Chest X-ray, PA view. Patient: 31 years old, sex M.
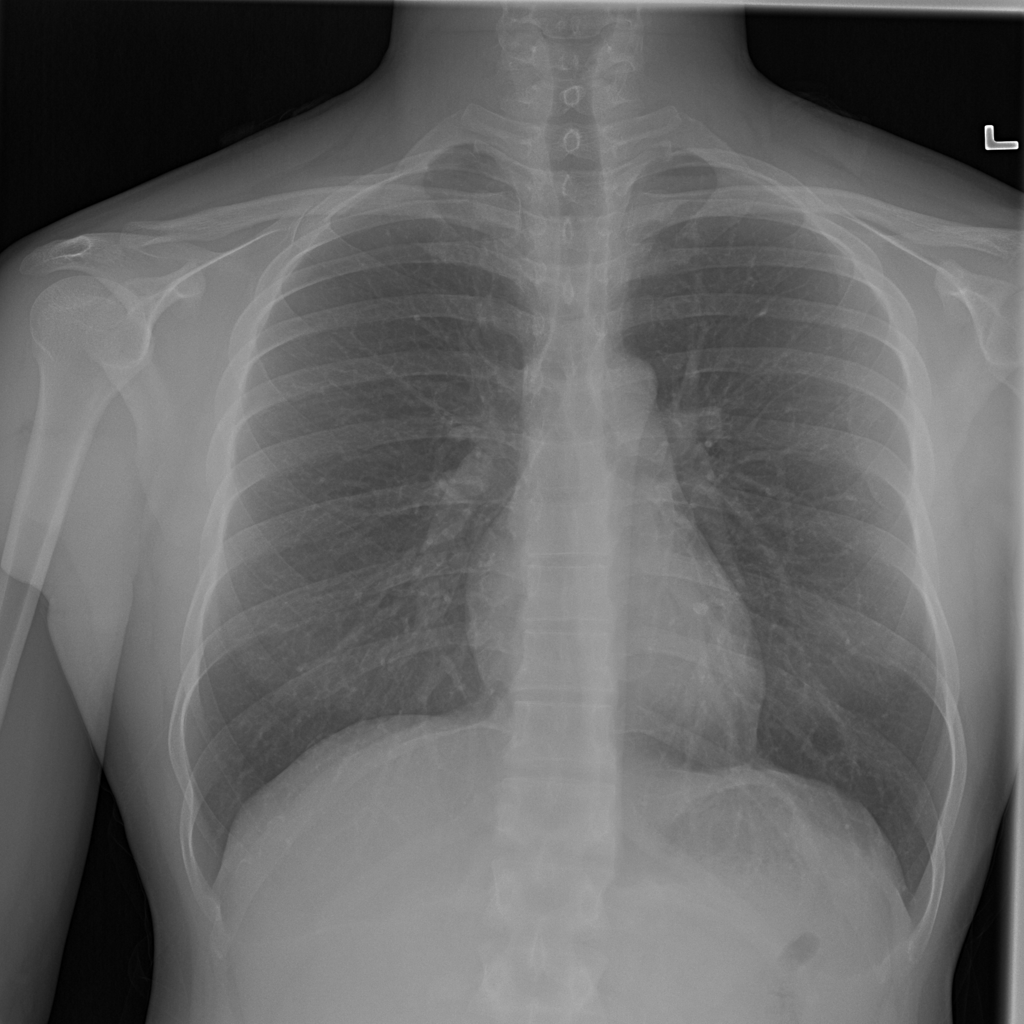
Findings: No Finding